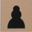
Piece: bP